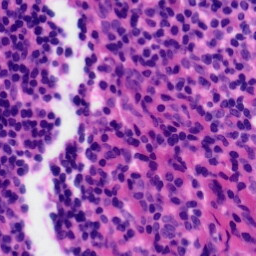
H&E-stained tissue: Tonsil